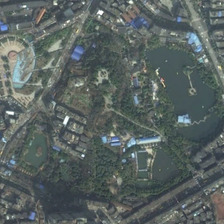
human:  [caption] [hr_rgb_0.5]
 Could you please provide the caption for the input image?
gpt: many buildings are around a park with many green trees and several ponds .

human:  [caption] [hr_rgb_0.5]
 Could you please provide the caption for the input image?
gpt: many buildings are around a park with many green trees and several ponds .

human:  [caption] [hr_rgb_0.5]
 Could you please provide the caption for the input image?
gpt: many buildings are around a park with many green trees and several ponds .

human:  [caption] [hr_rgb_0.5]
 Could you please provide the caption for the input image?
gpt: many buildings are around a park with many green trees and several ponds .

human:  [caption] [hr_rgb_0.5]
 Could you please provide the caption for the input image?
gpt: many buildings are around a park with many green trees and several ponds .